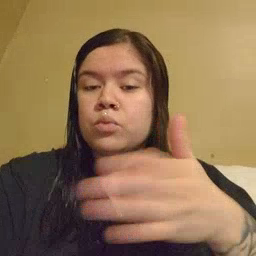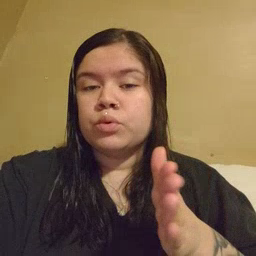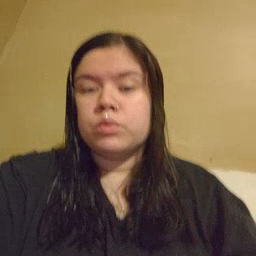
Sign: bedroom